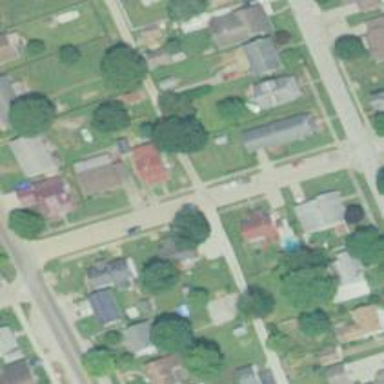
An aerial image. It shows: Alley classified as service road.